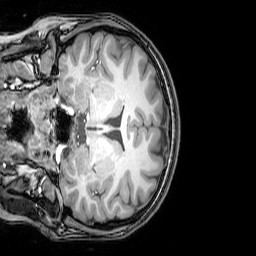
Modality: T1w
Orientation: coronal
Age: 22
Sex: female
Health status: healthy
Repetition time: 0.081 s
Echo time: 0.037 s